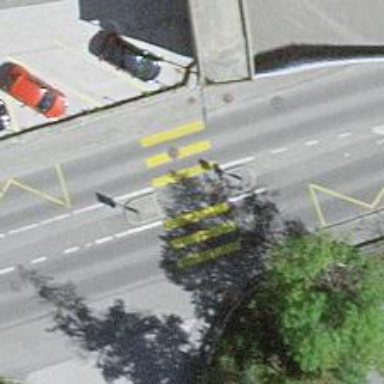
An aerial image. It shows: Zebra crossing with road island.